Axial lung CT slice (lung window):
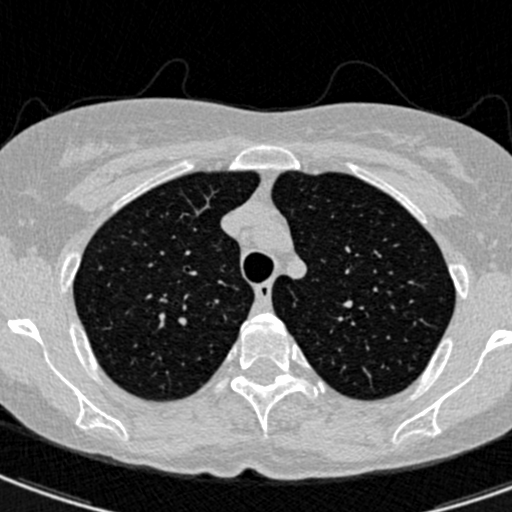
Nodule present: no